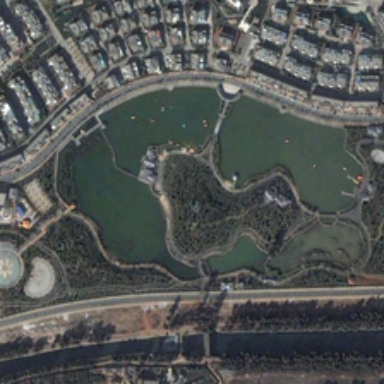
Many buildings are near a park with many green trees and a pond near a river .